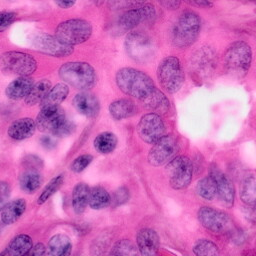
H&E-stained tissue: Pancreatic